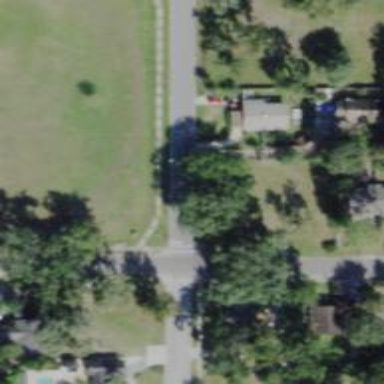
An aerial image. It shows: Residential road with asphalt surface and sidewalk on the left.